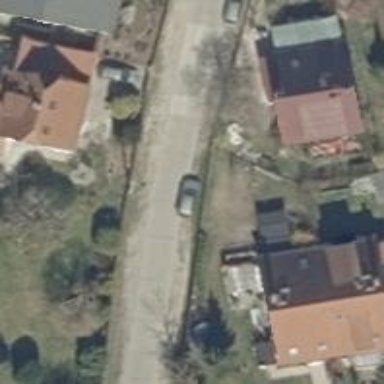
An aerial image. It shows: Residential road with concrete surface.